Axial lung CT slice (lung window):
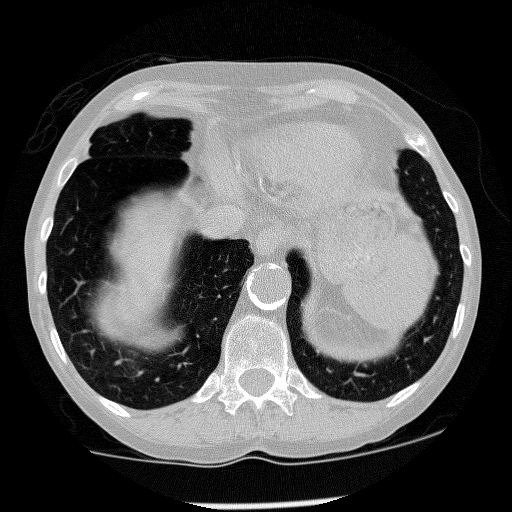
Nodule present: no